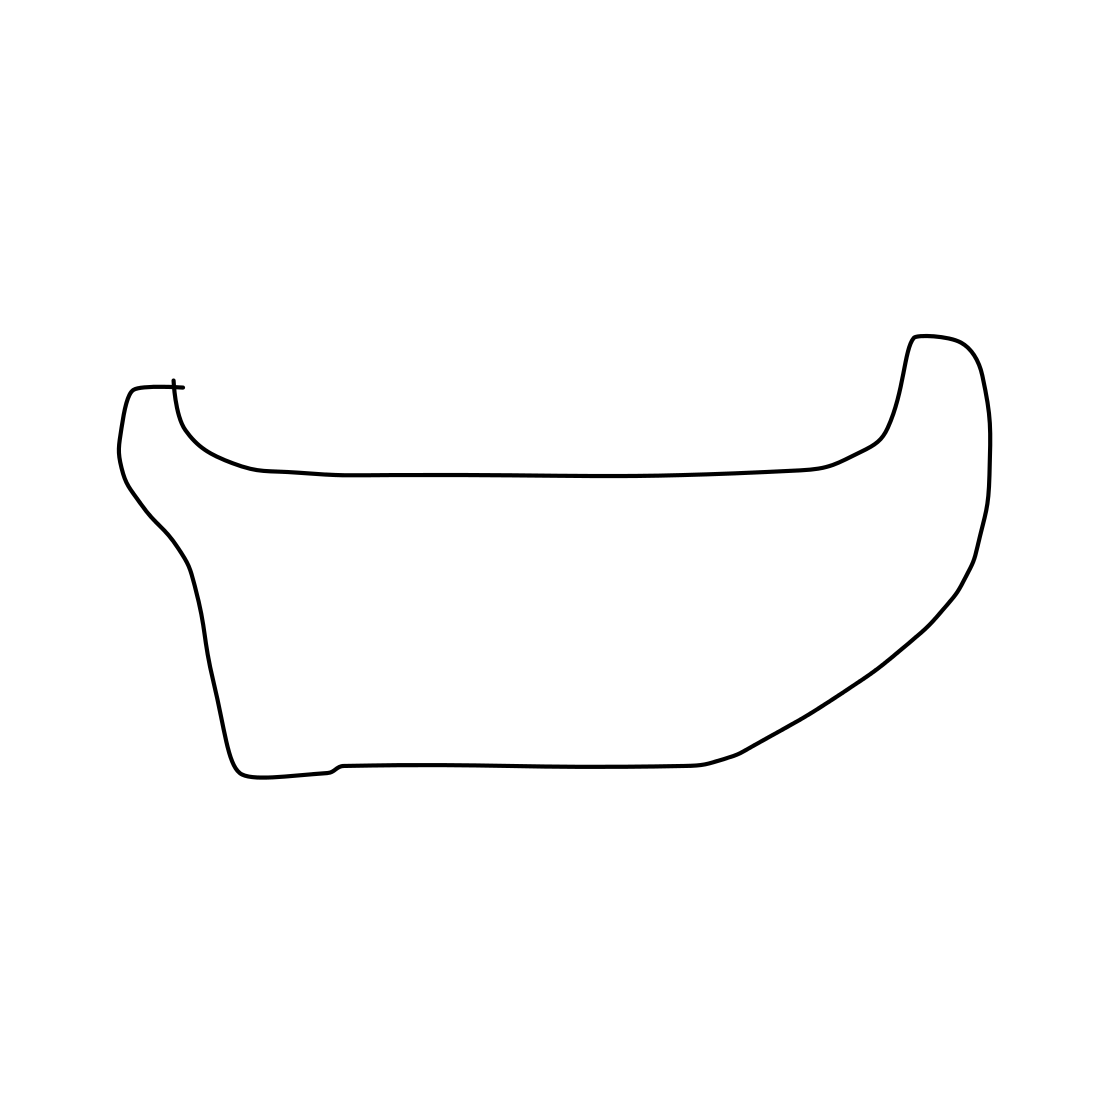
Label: canoe